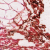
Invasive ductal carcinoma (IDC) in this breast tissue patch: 0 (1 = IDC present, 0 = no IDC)